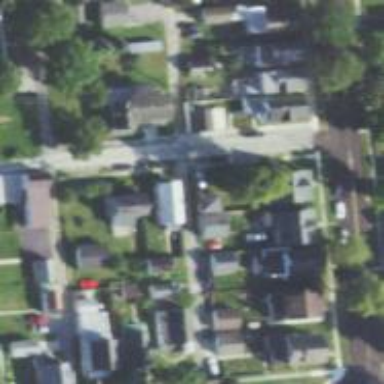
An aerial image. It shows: Alleyway designated as service road.